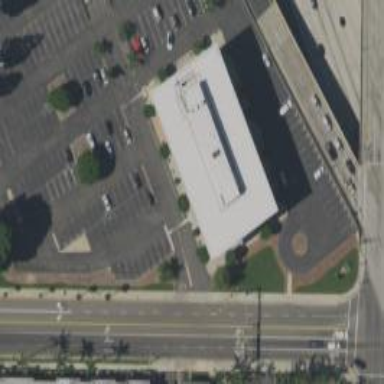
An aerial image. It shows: Public building.